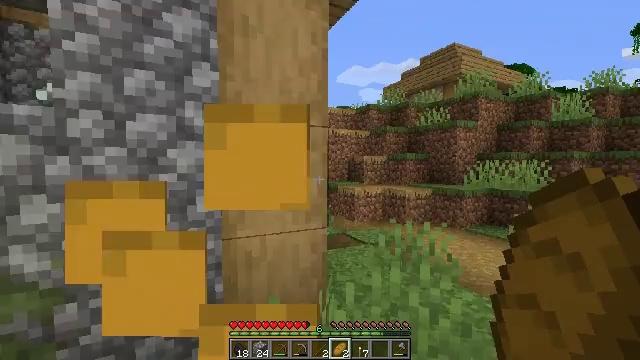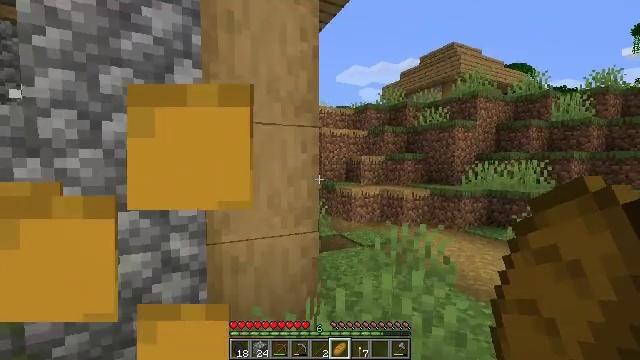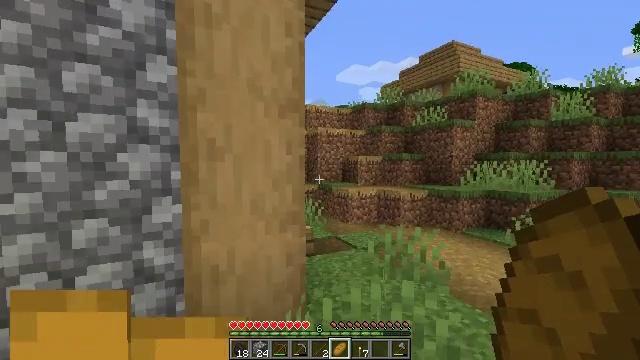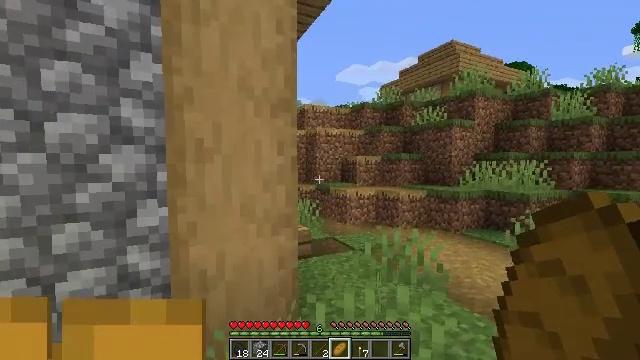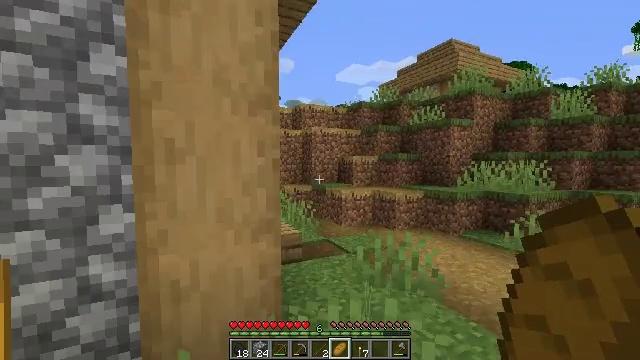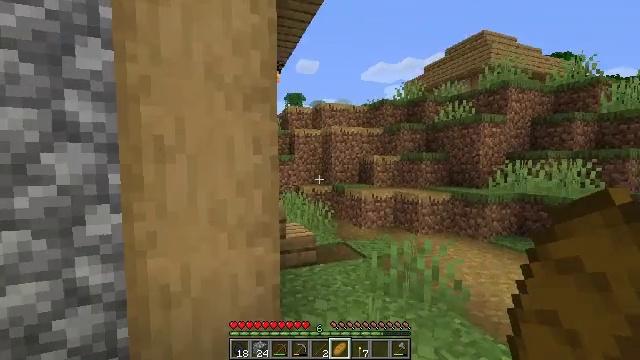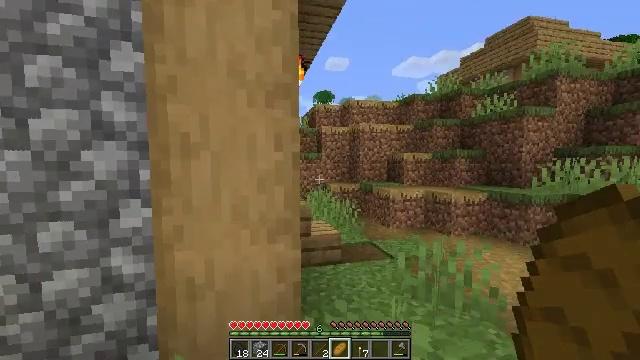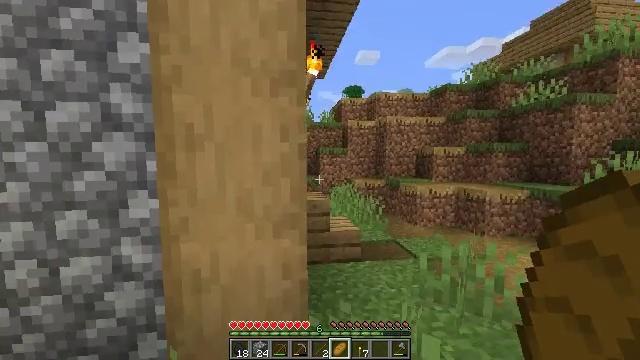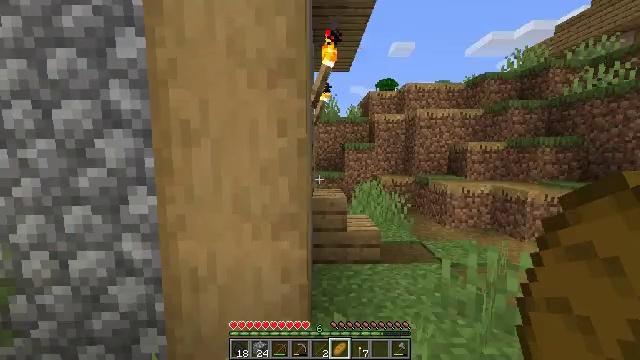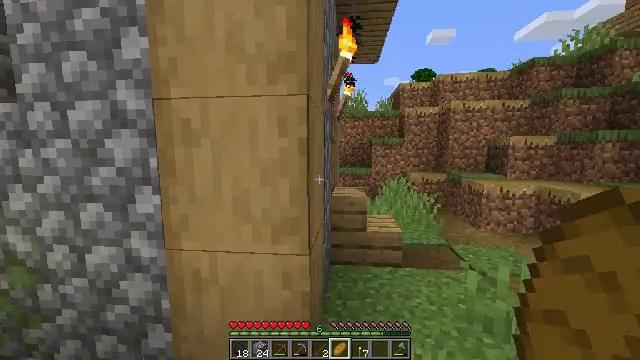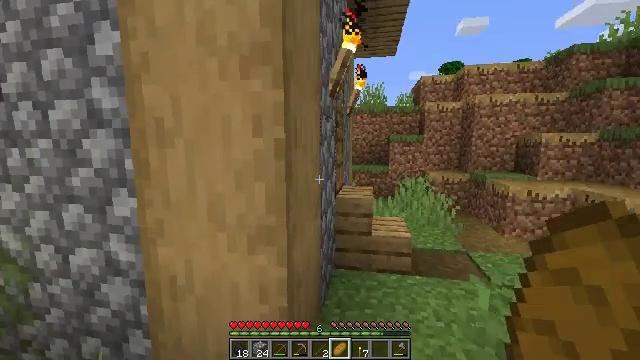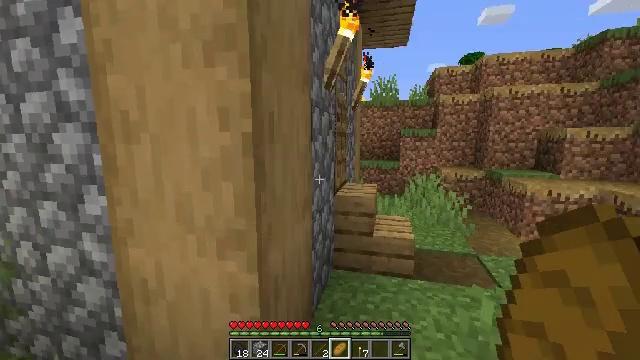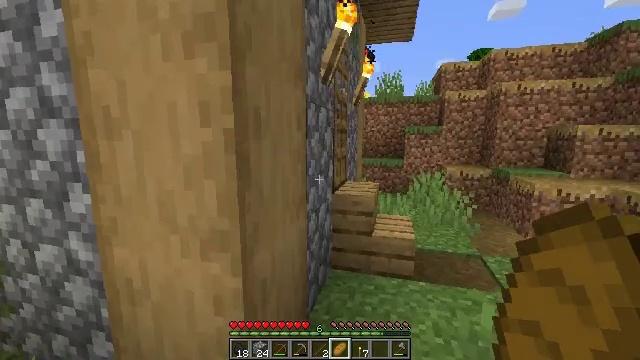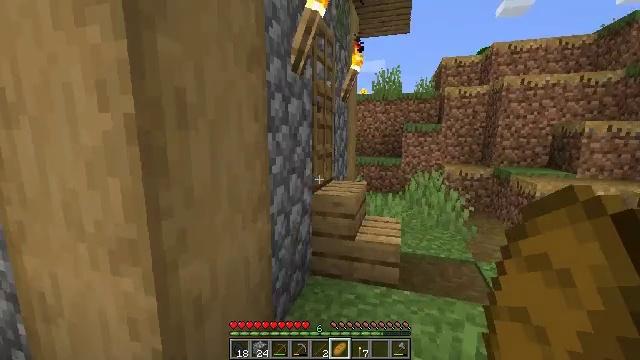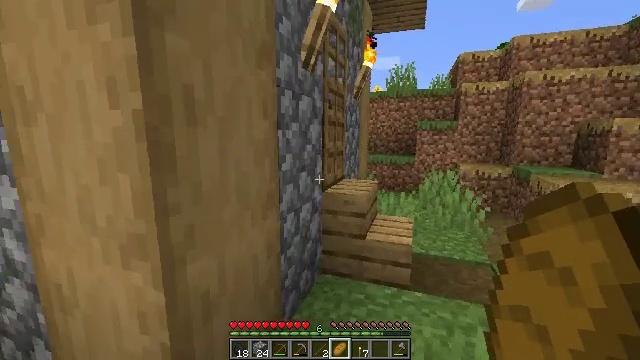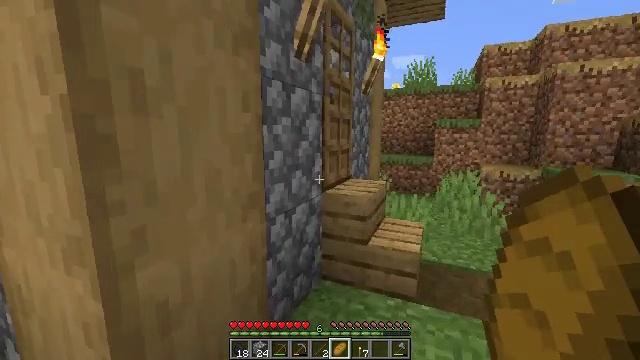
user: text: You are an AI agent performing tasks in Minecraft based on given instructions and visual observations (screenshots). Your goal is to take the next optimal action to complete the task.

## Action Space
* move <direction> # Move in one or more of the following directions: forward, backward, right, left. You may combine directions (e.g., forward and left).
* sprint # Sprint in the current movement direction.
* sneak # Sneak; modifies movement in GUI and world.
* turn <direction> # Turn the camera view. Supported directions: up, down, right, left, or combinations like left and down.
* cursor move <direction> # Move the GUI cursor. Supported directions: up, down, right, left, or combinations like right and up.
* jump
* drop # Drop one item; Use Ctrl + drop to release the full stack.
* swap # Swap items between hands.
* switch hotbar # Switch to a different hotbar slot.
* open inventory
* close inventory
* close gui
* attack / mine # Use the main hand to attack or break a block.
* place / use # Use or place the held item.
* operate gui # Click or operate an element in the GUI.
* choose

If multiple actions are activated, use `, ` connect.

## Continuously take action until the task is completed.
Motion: motion action
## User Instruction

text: Break the brewing stand to collect it.
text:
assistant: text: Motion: move forward and move right
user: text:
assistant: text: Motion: move forward and move right
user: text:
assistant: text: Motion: move forward and move right
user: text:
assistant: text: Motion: move forward and move right
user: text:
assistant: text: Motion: move forward and move right, turn left
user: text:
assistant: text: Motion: move forward and move right, turn left
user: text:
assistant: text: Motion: move forward and move right, turn left and down
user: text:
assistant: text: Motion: move forward and move right, turn left
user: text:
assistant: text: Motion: move forward and move right, turn left and down
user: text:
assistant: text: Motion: move forward and move right, turn left
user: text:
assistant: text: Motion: move forward and move right, turn left and down
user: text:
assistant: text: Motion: move forward and move right, turn left
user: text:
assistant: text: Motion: move forward and move right, turn left
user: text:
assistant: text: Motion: move forward and move right, turn left
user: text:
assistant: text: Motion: move forward and move right, turn left
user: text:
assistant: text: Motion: move forward and move right, turn left and up
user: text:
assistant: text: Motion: move forward and move right, turn left and up
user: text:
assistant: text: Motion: move forward and move right, turn left and up
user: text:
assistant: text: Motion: move forward and move right, turn left
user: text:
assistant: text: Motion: move forward and move right, turn left
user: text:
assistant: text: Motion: move forward and move right, use / place
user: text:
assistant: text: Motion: move forward and move right, use / place
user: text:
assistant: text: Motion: move forward and move right, turn left, use / place
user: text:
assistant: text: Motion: move forward and move right, turn left
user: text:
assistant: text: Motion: move forward, turn left
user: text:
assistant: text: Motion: move forward
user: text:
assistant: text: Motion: move forward, turn left
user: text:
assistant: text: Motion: move forward, turn left
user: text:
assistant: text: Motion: move forward, turn left and down
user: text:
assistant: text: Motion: move forward, turn left and down